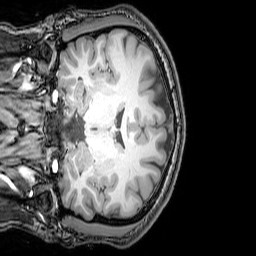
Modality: T1w
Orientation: coronal
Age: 23
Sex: male
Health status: healthy
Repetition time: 0.081 s
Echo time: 0.037 s